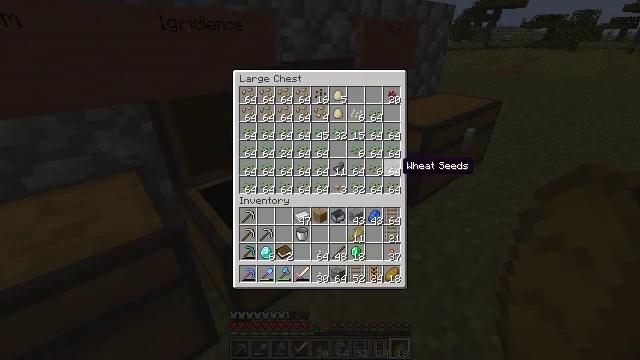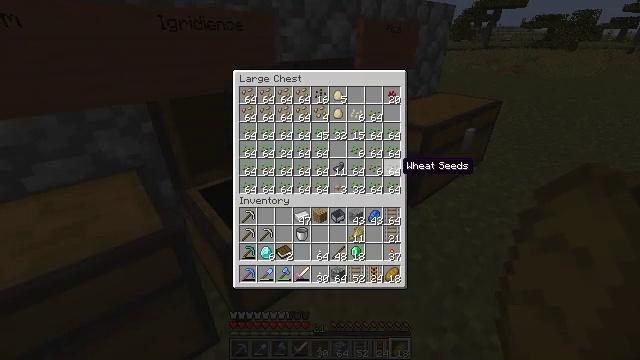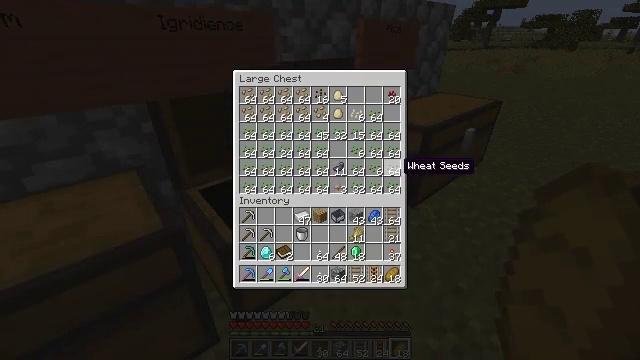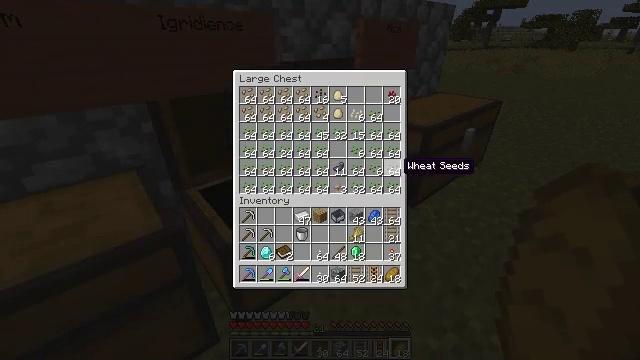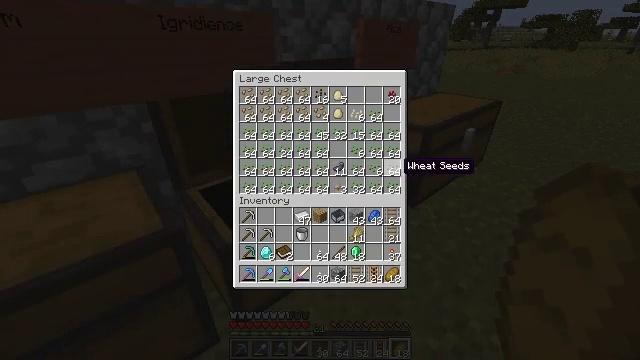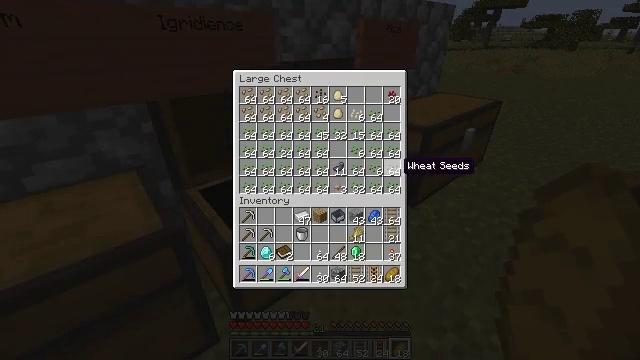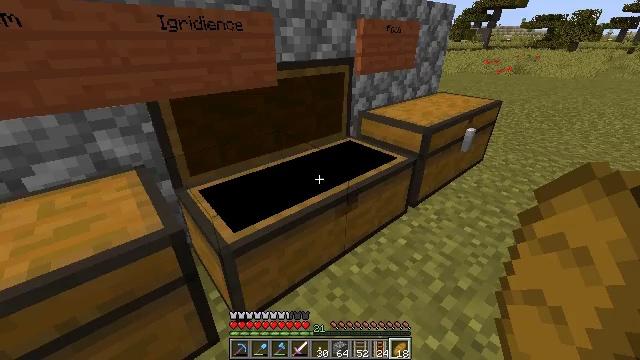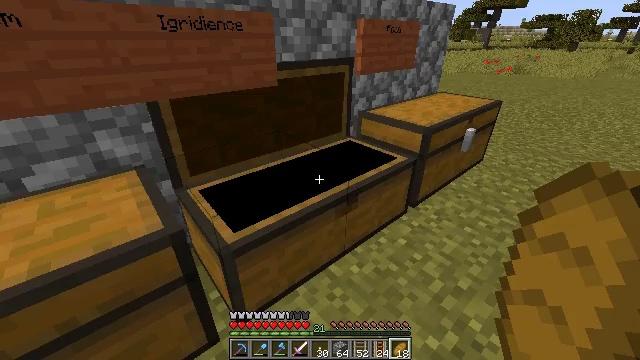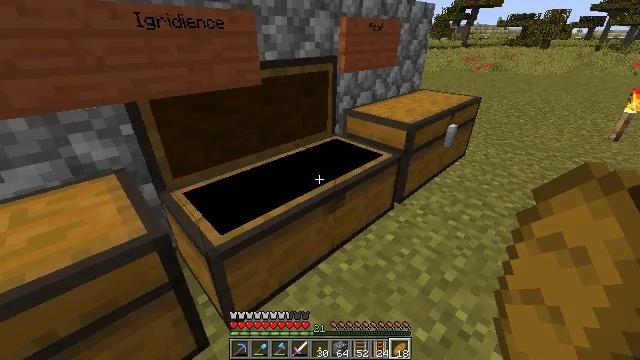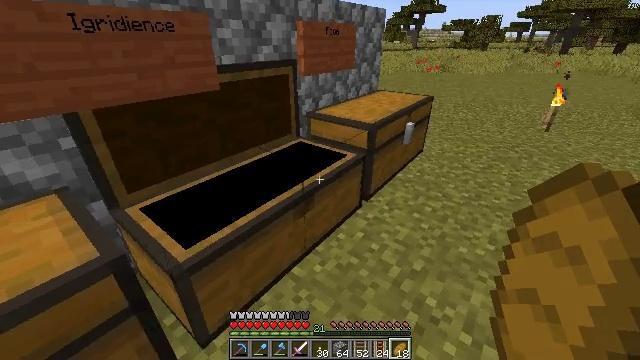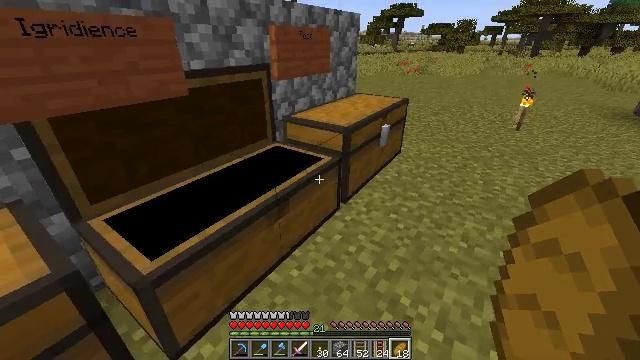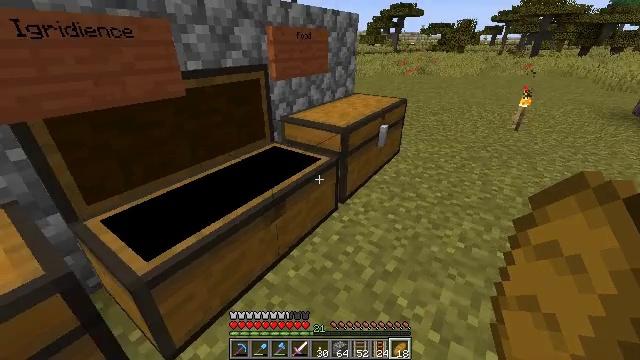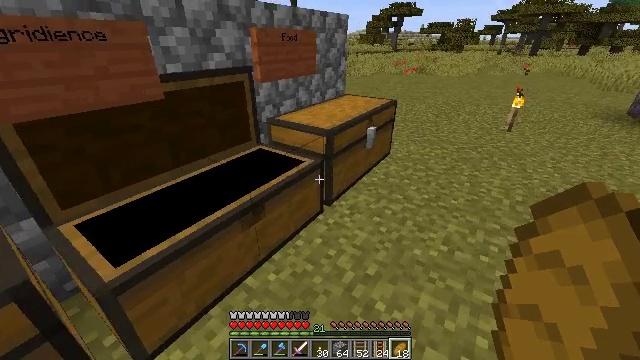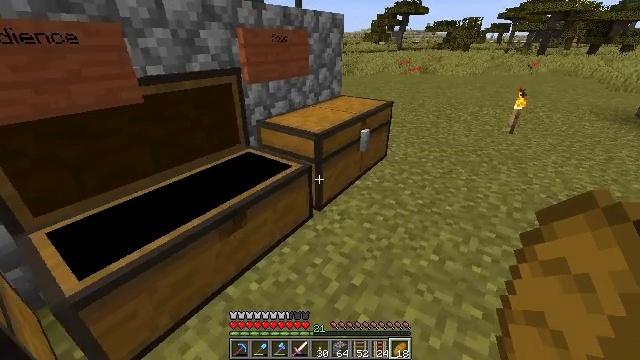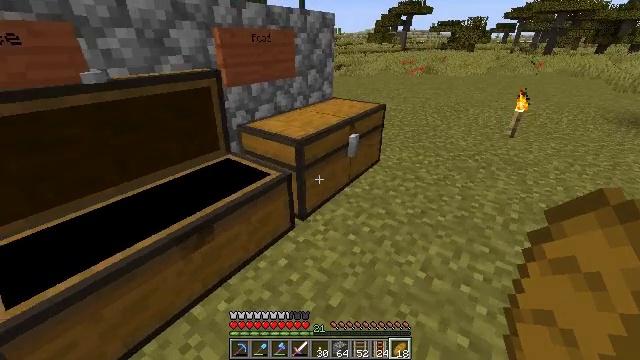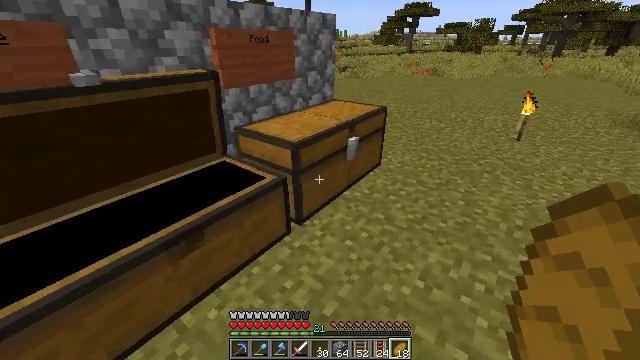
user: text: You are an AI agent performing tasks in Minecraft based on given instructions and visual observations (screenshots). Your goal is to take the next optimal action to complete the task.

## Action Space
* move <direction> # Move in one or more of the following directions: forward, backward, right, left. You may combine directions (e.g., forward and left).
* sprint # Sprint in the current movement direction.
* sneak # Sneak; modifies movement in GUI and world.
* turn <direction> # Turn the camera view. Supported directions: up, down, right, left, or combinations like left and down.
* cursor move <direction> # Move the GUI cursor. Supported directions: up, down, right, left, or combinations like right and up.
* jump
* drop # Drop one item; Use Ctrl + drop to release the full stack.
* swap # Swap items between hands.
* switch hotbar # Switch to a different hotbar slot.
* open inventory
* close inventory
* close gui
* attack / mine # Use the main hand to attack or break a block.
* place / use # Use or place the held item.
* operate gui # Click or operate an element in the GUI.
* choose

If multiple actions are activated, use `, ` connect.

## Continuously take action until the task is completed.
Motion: motion action
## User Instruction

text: Break the sugar cane.
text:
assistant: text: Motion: no_op
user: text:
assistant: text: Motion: no_op
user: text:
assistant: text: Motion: no_op
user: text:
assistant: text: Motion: no_op
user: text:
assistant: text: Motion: no_op
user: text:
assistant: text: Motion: no_op
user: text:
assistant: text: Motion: close gui
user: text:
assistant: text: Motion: turn right
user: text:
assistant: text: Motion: turn right
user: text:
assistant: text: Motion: move right, turn right
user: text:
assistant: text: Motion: move right
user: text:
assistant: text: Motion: move forward and move right
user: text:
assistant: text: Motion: move forward and move right, turn left
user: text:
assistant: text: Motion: move forward and move right
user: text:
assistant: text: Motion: move forward and move right, turn left
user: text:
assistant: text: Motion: move forward and move right, turn left and up
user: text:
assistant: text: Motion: move forward, use / place
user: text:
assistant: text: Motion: move forward, use / place
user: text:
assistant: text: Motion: use / place
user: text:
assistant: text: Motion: use / place
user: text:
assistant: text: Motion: no_op
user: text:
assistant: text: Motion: open gui
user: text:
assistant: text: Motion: no_op
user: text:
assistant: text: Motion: no_op
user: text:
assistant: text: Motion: no_op
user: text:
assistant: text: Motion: no_op
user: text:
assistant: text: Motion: no_op
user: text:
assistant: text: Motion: no_op
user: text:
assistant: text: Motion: no_op
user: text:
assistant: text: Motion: no_op